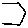
Label: hexagon